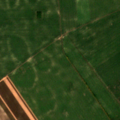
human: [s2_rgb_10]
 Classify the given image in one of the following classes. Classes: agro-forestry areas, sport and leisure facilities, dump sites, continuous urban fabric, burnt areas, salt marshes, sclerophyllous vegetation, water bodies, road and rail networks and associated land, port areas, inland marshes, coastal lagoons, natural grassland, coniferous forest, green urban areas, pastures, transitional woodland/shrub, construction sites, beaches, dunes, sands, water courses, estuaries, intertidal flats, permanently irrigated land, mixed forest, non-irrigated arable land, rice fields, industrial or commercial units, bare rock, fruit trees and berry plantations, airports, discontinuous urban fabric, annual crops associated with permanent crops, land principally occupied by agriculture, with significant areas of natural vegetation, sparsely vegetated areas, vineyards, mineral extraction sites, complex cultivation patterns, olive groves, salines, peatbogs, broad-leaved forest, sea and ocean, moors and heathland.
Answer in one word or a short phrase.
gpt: non-irrigated arable land